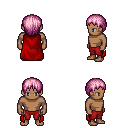
a pixel art fantasy rpg character, male body template, human, dark skin, red cape, red pants, pink plain hairstyle, four views (front, back, left, right), 2x2 character sprite sheet, small pixel art, hard edges, no anti-aliasing